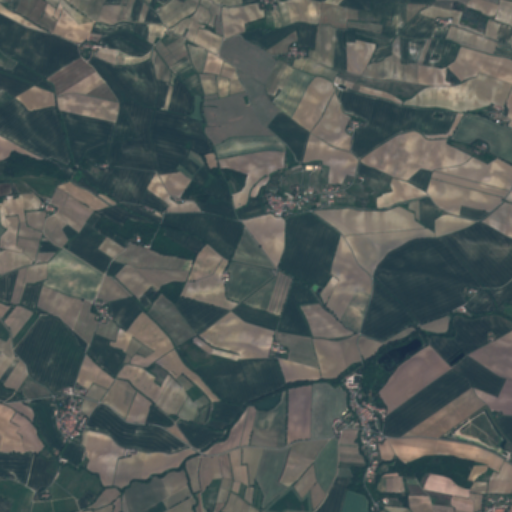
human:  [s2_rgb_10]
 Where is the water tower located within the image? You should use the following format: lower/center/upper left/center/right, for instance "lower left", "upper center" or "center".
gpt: The water tower is located in the center left of the image.
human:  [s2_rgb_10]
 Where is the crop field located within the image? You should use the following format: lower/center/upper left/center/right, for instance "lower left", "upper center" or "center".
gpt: There is no crop field in the image.